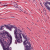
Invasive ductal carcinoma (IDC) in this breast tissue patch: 0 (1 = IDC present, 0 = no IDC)